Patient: sex M, age 67
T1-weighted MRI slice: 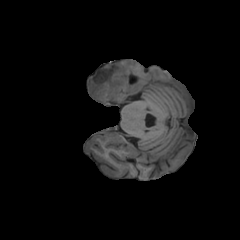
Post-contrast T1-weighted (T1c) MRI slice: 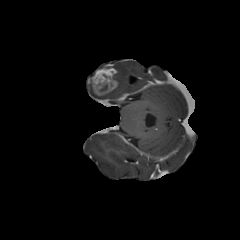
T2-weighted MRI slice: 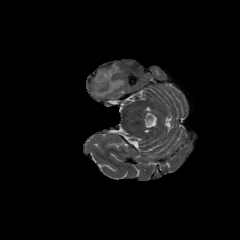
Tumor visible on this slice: yes
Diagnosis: Glioblastoma, IDH-wildtype
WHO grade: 4